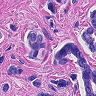
Metastatic tissue present: yes